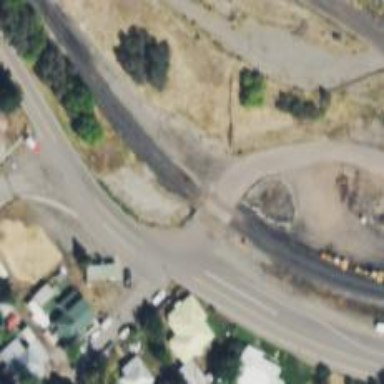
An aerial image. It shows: Stop road.